Field crop: maize
Growth stage: 2
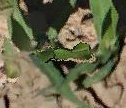
Species: maize